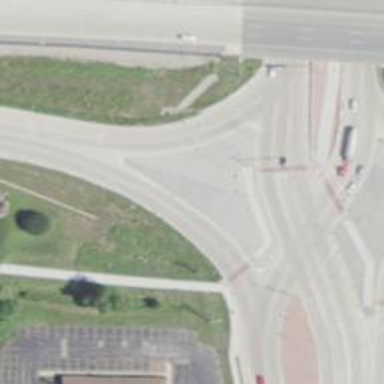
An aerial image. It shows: Motorway link at diverging diamond interchange (DDI) junction.